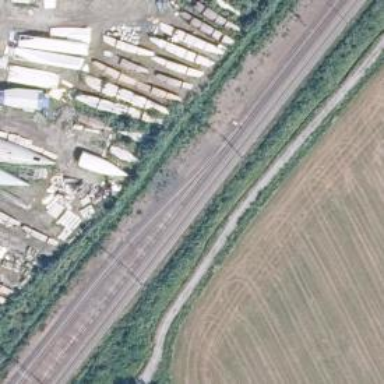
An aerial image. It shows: Continuous rail railway with electrified contact line.